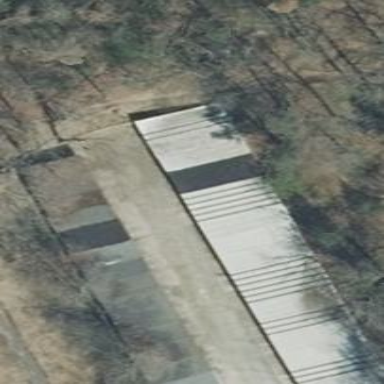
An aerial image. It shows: Flat roofed garages.